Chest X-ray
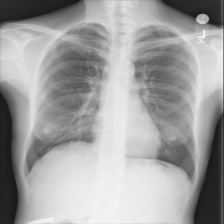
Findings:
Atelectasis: negative
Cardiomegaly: negative
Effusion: negative
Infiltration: negative
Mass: negative
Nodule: negative
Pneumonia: negative
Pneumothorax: negative
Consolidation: negative
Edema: negative
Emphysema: negative
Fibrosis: negative
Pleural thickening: negative
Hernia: negative